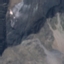
Land use / land cover: HerbaceousVegetation